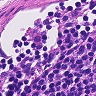
Metastatic tissue present: no